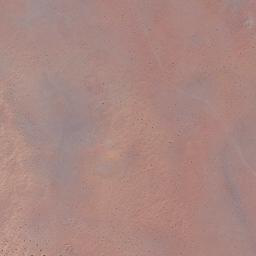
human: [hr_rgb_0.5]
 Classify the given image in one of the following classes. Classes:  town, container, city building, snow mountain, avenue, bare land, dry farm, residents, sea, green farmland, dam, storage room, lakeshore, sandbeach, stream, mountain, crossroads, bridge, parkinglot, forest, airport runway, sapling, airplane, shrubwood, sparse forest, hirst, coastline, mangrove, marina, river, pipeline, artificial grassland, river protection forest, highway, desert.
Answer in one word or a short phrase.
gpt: desert